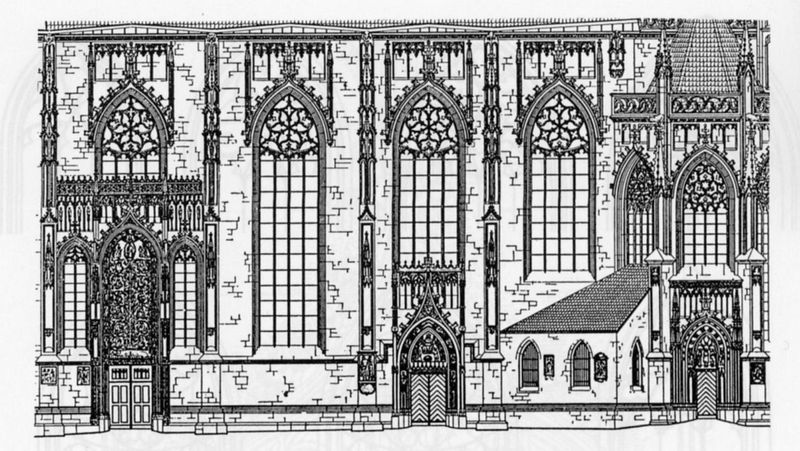
Titel: Münster, Lambertikirche
Standort: Münster (EU - D - NRW)
Schlagwörter: weiß, fenster, glas, pfeiler, schwarz, stützen, säulen, tür, zeichnung, dach, wand, architektur, barock, sockel, stein, steine, kirche, gotik, turm, ansicht, fassade, türen, giebel, mauer, türe, weis, spitz, verzierung, stuck, hoch, tor, bögen, eingang, dom, mauerwerk, groß, druck, sterne, tote, entwurf, münster, kathedrale, verziert, portal, tore, sims, gotisch, langschiff, rosenfenster, rosette, spitzbogen, chor, kapelle, plan, streben, gothisch, rosetten, masswerk, aufriss, tympanon, barok, fensterbogen, kirchenbau, wimperg, freiburg, vitral, gptok, dach7mauer